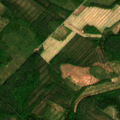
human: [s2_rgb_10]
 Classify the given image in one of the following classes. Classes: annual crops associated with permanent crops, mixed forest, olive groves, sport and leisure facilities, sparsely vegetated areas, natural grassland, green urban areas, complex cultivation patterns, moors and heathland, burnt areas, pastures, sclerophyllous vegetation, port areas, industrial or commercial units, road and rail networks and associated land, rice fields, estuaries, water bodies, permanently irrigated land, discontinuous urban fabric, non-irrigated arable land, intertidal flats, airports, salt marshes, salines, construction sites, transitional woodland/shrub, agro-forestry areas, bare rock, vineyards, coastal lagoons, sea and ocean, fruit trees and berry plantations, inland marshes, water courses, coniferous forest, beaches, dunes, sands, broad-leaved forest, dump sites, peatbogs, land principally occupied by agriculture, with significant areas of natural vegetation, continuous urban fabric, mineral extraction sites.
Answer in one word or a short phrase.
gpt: coniferous forest, mixed forest, transitional woodland/shrub